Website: lowes
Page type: account-selection
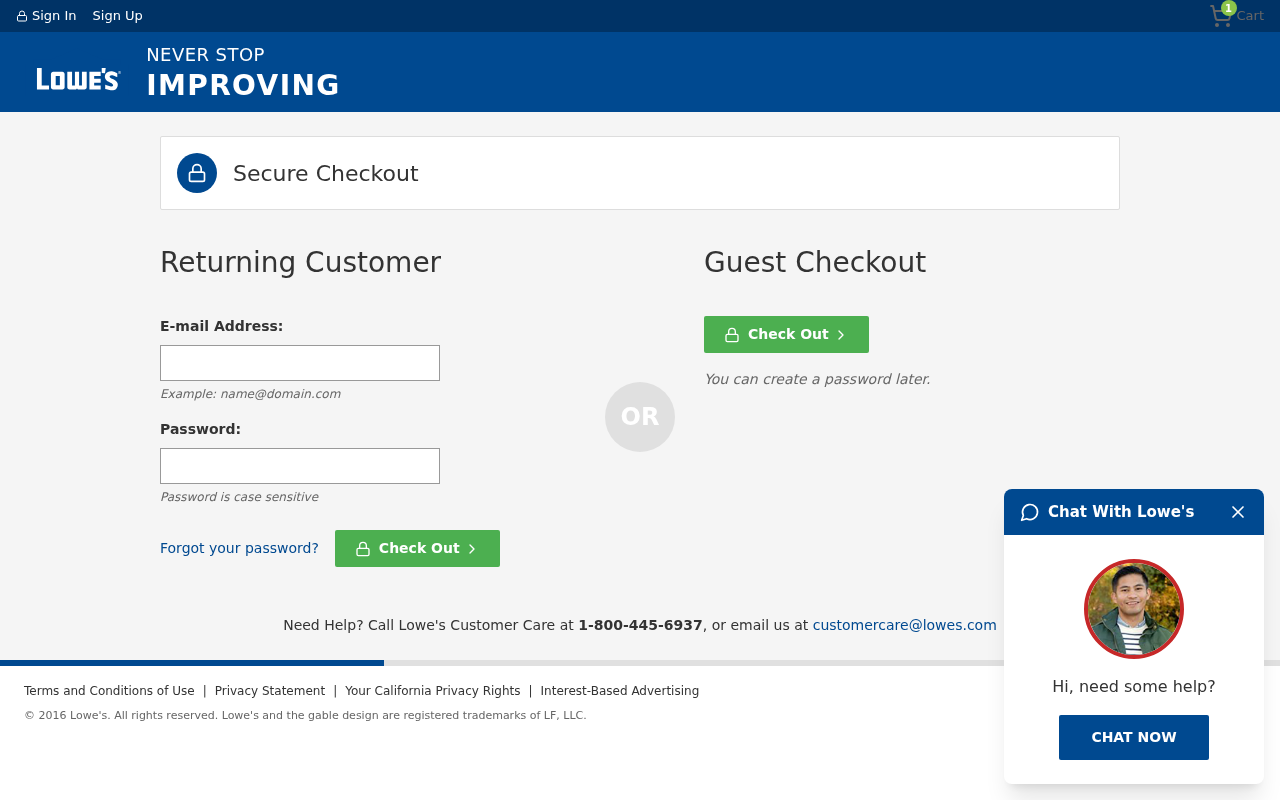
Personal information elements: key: PII_LOGIN_USERNAME
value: matthew_diaz
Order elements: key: ORDER_NUM_ITEMS
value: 1